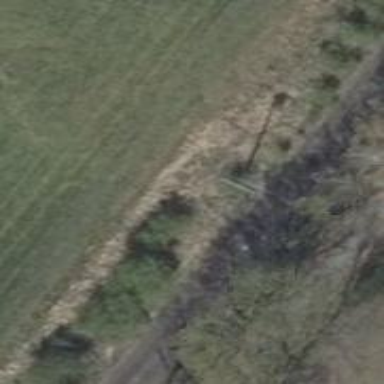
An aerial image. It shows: Minor power line.